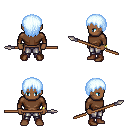
a pixel art fantasy rpg character, male body template, human, dark skin, brown long-sleeve shirt, metal pants, white cyan plain hairstyle, bracelets, brown shoes, spear, four views (front, back, left, right), 2x2 character sprite sheet, small pixel art, hard edges, no anti-aliasing